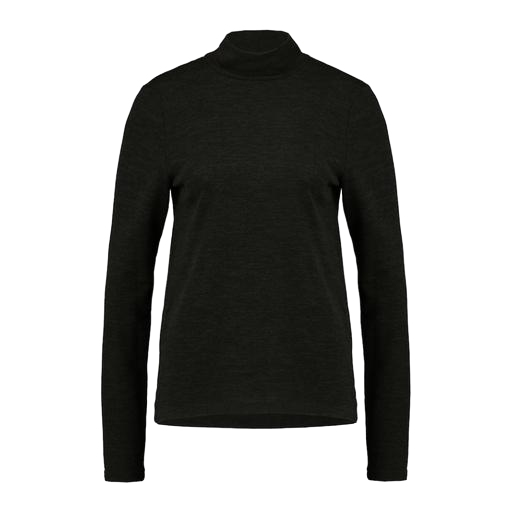
green plus size mock-neck top only macy, black plus size turtleneck, vero moda black high neck blouse, white background